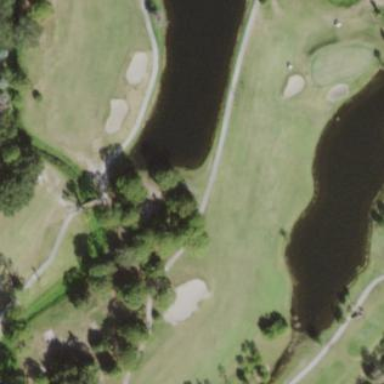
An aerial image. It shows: Grassy area designated as golf fairway.